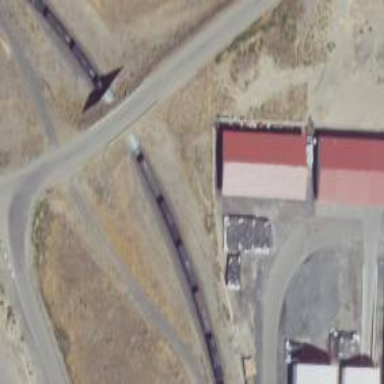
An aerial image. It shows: Railway spur service.